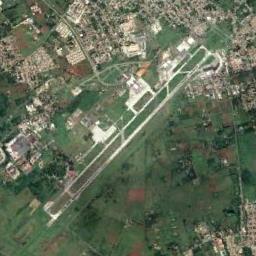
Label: airport